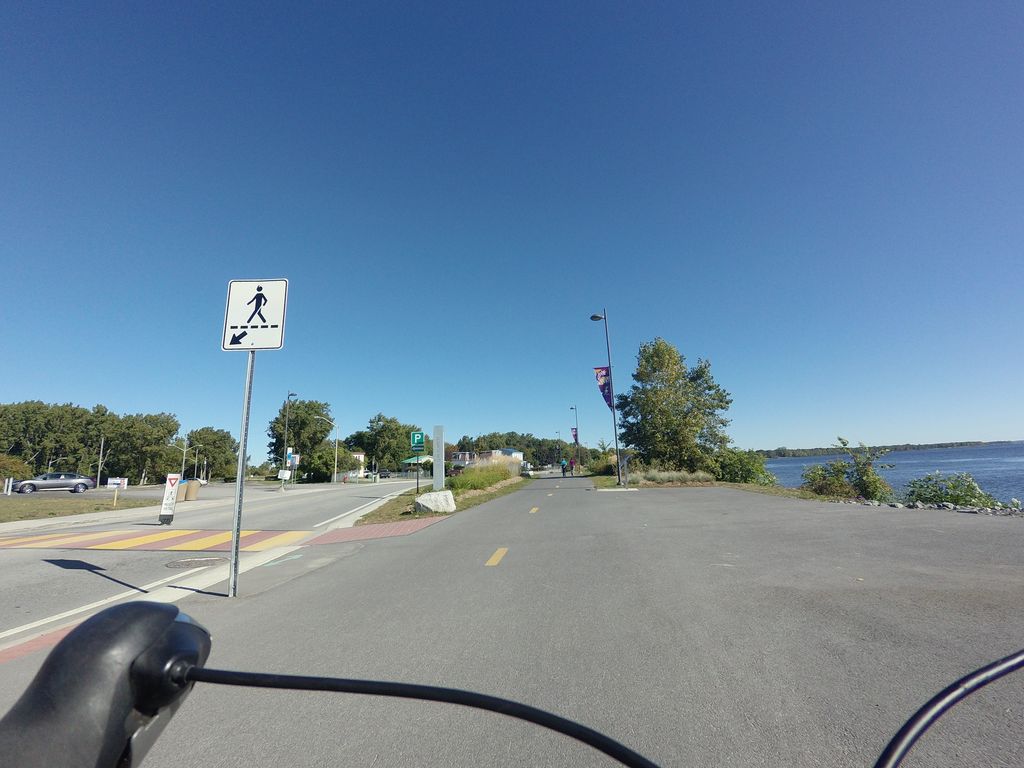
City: ottawa-gatineau